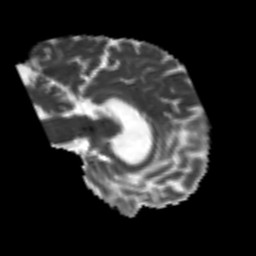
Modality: MD
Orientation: sagittal
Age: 43
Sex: male
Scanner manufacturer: siemens
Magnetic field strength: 3 T
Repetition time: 4.999 s
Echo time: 0.07946 s